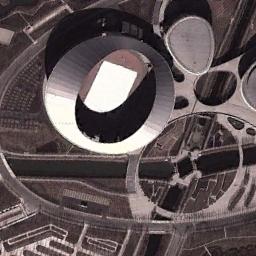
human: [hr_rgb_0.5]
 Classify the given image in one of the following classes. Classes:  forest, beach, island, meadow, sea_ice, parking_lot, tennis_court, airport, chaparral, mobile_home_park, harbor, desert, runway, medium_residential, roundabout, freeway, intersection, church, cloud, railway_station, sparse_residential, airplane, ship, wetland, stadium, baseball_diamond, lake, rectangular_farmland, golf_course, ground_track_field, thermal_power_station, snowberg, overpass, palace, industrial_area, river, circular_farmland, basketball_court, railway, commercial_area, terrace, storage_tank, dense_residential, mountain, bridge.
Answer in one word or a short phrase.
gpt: stadium